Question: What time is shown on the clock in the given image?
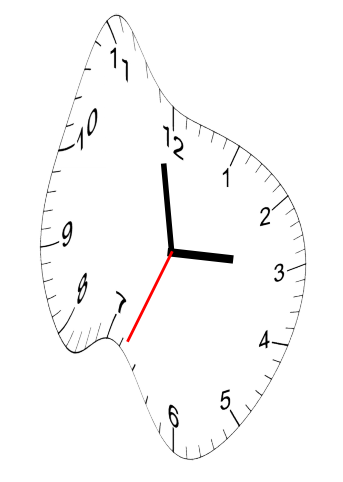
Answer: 02:58:34